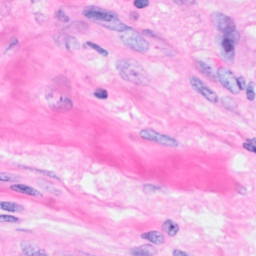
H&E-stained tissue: Breast